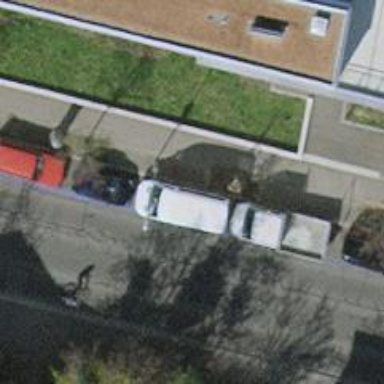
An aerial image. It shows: Avenue lined with trees.